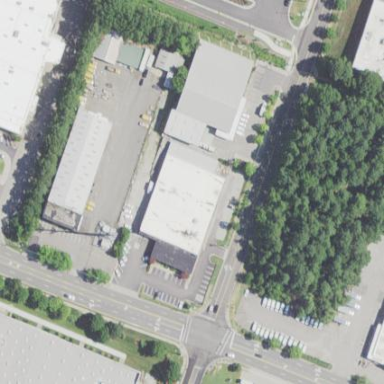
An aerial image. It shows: Retail area.